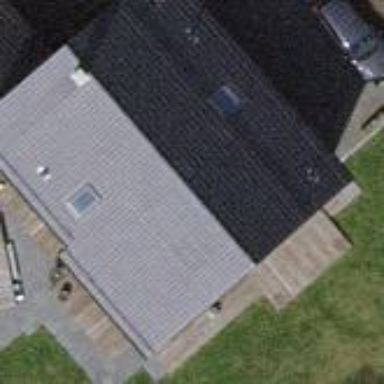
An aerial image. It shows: Simple house.